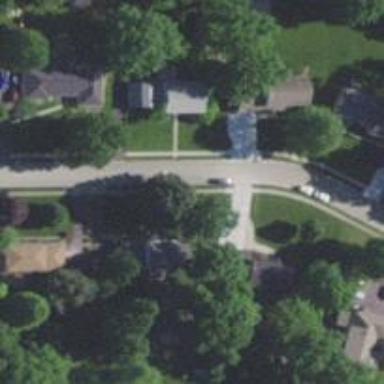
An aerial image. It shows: Residential road with asphalt surface and separate sidewalk.